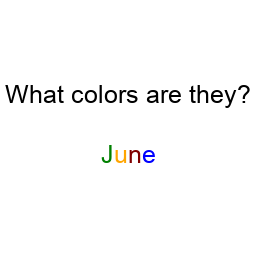
Color: green, orange, maroon, blue
Background color: white
Question text color: black